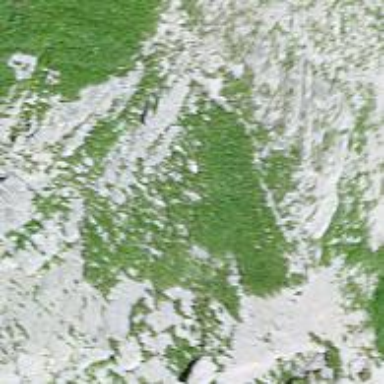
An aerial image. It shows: Cliff in nature.